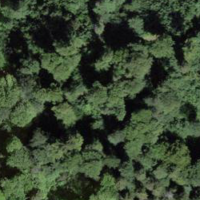
EUNIS habitat code: 41
Species observed at this site:
Petasites albus